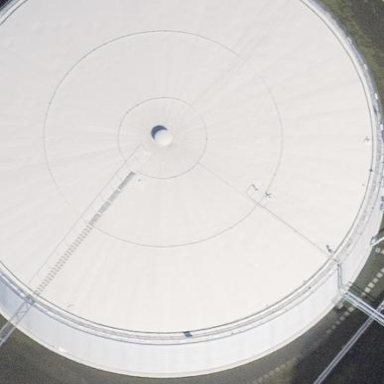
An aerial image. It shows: Storage tank that is man-made.